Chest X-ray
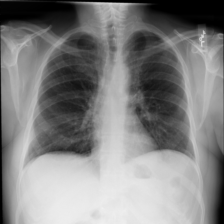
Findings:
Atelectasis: negative
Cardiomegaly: negative
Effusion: negative
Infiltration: positive
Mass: negative
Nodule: negative
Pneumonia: negative
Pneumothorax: negative
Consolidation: negative
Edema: negative
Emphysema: negative
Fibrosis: negative
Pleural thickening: negative
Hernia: negative